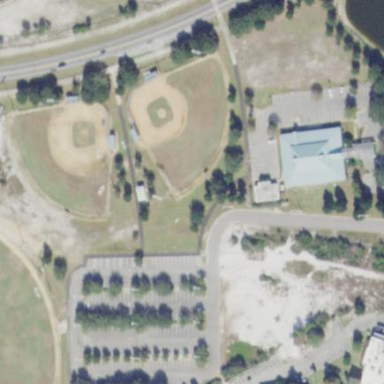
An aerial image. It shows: Baseball pitch for leisure land activities.